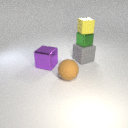
large purple metal cube behind large brown rubber sphere